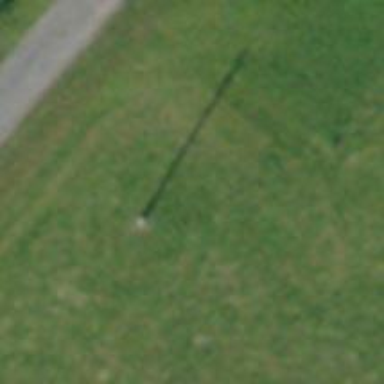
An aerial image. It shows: Power pole.